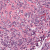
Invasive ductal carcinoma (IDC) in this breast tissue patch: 1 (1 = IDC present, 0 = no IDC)